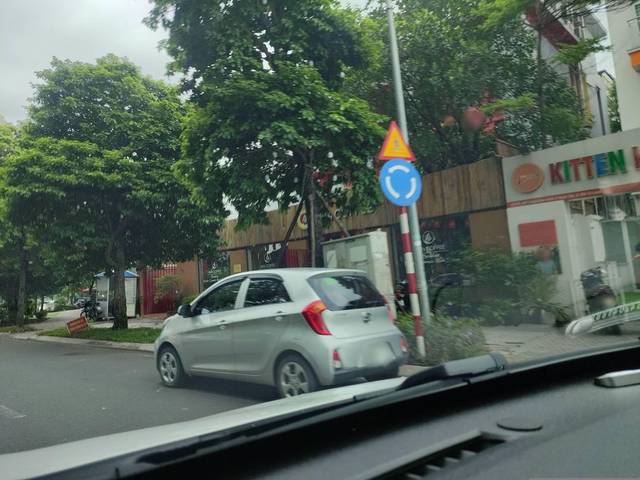
Region: Vietnam
Coordinates: 21.068, 105.801